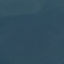
Land use / land cover class: SeaLake